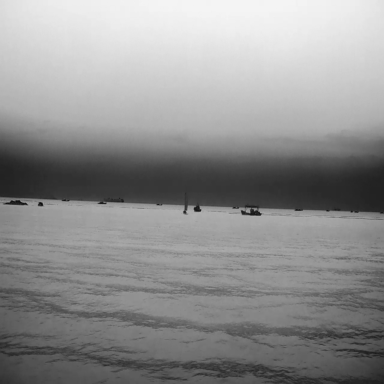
There are 12 objects shown in the infrared image, including ten bulk_carriers, a fishing_boat, and a sailboat.